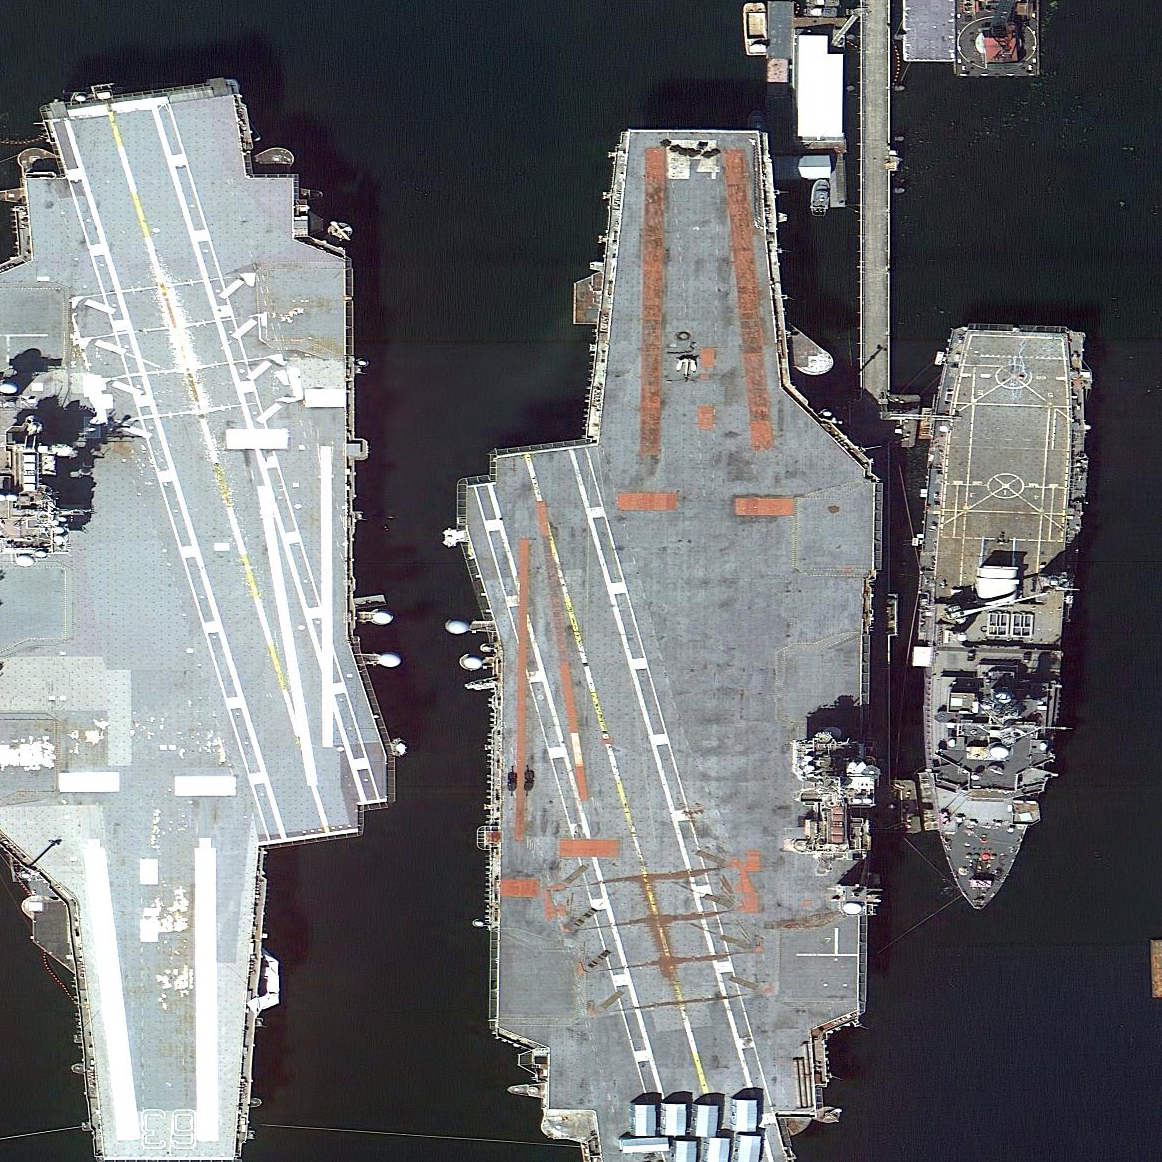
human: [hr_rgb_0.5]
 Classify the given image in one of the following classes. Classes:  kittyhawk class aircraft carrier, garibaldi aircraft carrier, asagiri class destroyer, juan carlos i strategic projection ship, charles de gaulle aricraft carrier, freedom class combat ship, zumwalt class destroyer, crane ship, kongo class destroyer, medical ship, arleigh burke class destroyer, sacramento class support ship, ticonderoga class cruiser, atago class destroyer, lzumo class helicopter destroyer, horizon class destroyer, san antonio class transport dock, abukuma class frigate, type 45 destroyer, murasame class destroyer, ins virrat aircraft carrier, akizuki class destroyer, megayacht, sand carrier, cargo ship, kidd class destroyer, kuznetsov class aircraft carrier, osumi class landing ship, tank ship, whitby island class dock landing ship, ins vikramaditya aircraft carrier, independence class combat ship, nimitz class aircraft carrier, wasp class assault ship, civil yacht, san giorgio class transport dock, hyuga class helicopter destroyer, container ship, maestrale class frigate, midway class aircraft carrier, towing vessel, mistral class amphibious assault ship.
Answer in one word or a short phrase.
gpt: KittyHawk class aircraft carrier